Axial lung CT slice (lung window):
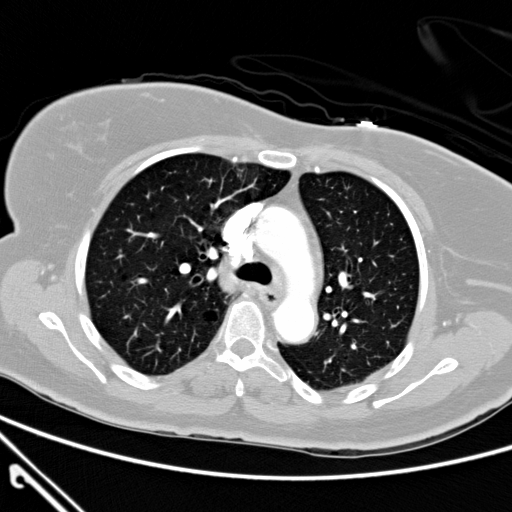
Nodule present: no